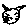
Label: cat